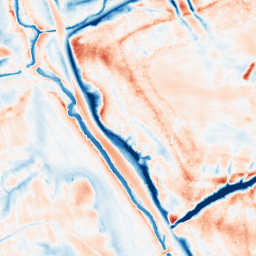
Category: edge_preserving
Decomposition family: guided
Decomposition parameters: radius: 8
eps: 0.01
Upsampling method: cubic_catmull_rom
Upsampling parameters: scale: 4
Upsampling scale: 4